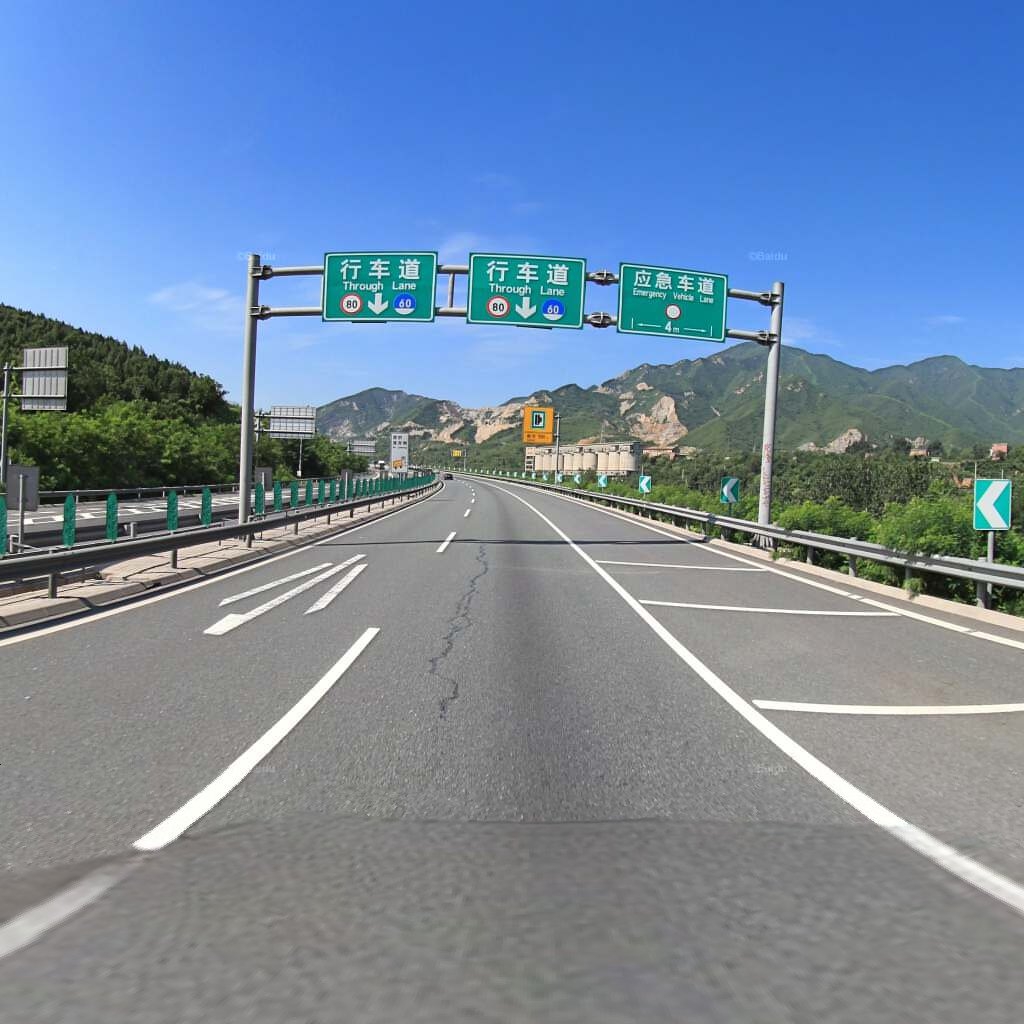
Region: Haidian
Road damage annotations: longitudinal patch